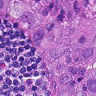
Metastatic tissue present: yes